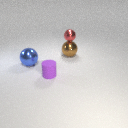
large blue metal sphere to the left of large brown metal sphere